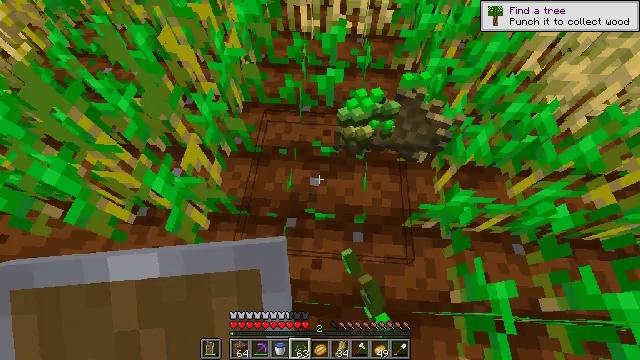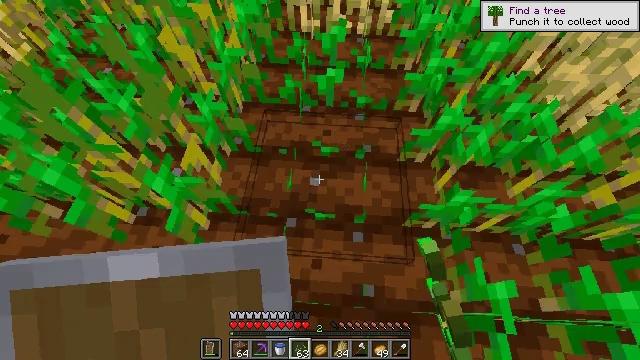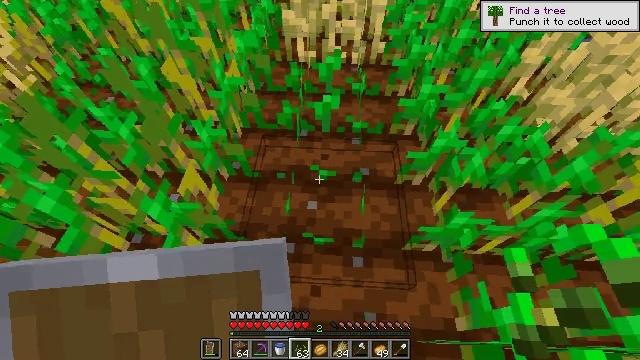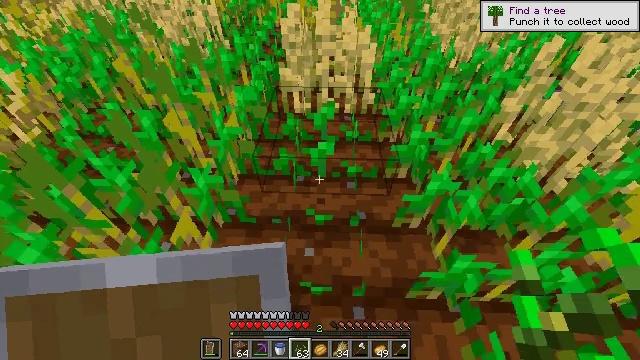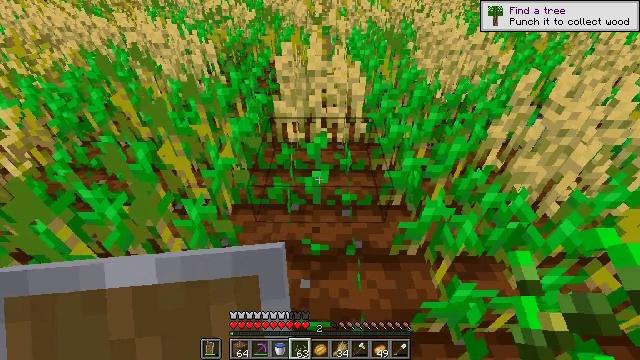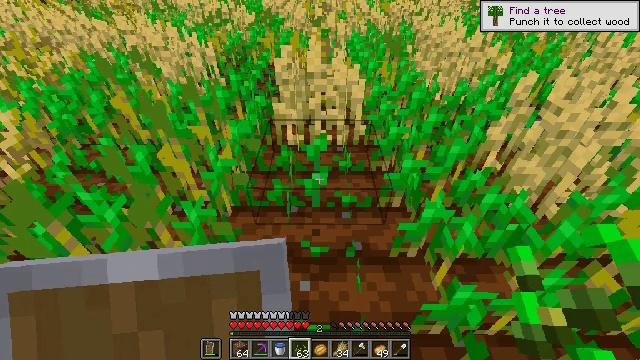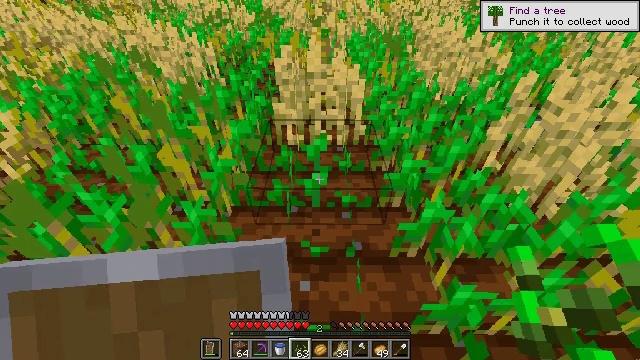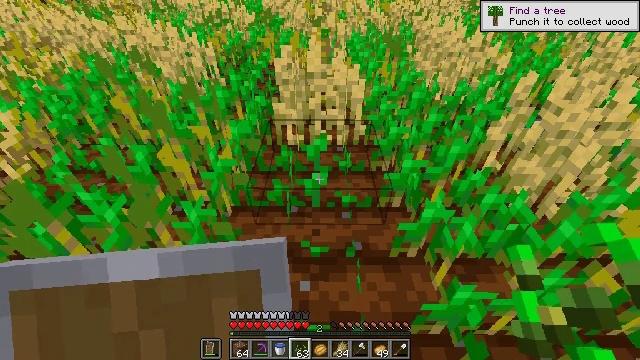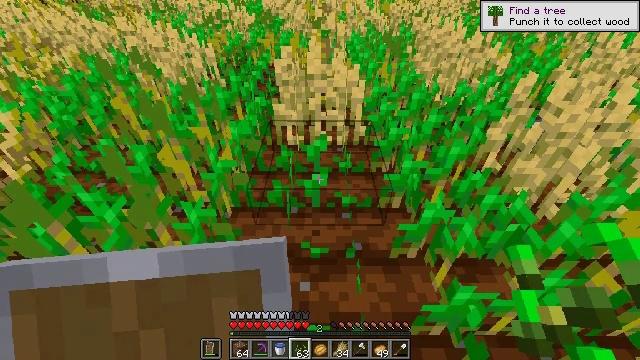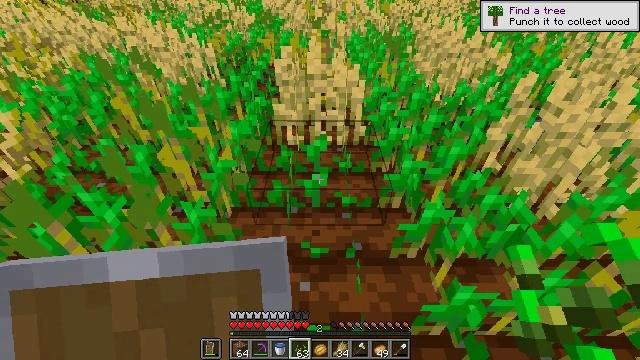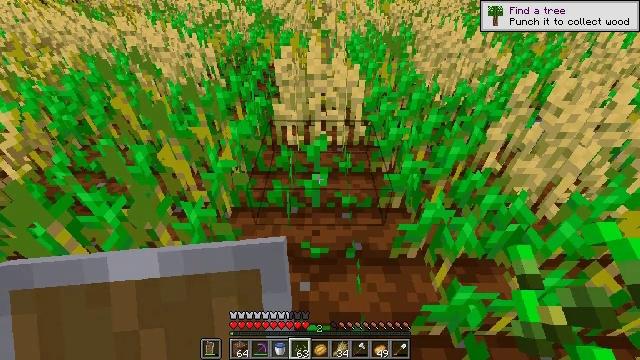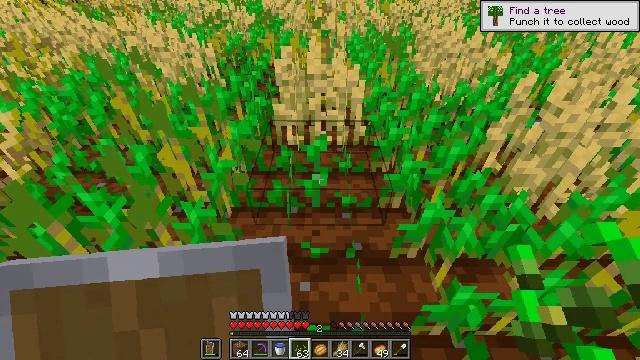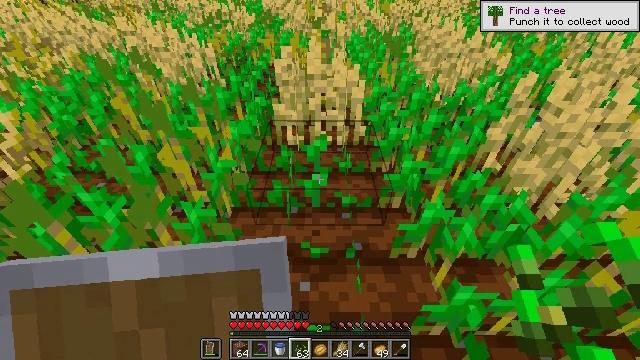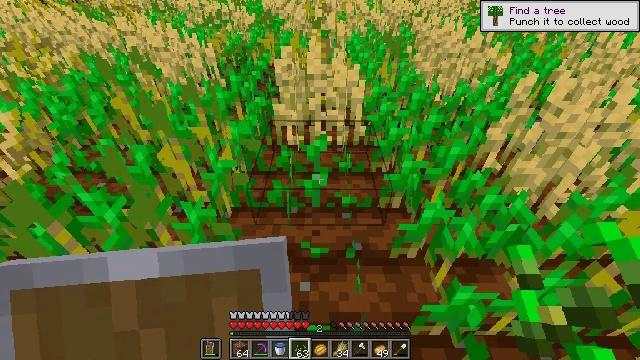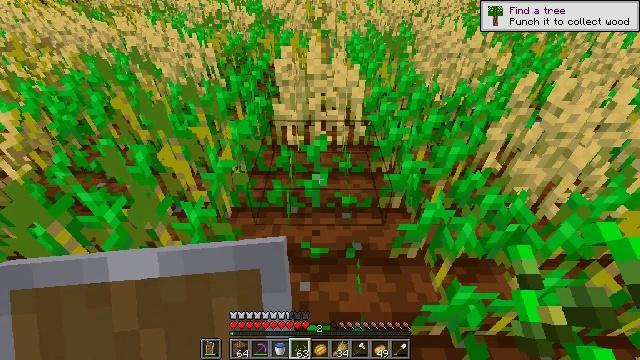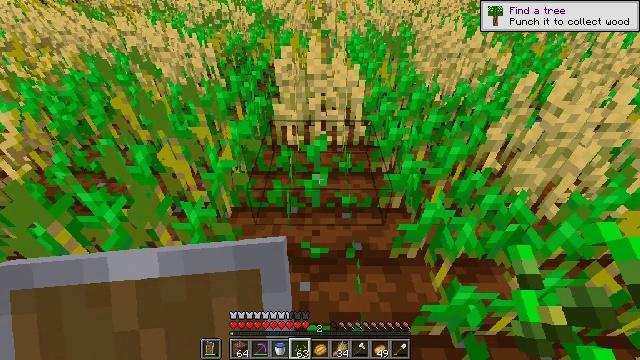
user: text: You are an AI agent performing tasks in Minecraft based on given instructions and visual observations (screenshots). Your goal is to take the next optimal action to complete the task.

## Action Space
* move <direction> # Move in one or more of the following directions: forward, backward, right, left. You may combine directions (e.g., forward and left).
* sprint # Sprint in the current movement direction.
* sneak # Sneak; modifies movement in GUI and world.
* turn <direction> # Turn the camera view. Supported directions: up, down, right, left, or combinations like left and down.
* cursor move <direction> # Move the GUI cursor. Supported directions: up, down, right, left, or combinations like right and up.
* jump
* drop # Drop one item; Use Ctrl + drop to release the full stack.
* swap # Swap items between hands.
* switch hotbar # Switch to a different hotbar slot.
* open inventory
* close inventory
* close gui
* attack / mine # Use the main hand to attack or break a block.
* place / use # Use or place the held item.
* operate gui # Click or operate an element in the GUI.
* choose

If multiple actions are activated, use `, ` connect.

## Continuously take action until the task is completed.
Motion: motion action
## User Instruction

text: Destroy the wheat to collect it.
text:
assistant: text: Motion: no_op
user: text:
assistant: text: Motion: turn up
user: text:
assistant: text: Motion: turn right and up
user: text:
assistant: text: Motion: turn right and up
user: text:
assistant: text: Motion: no_op
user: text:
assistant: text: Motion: no_op
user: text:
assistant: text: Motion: no_op
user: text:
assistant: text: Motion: no_op
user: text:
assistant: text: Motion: no_op
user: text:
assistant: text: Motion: no_op
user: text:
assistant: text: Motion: no_op
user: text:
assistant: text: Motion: no_op
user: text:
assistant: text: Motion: no_op
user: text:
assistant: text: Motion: no_op
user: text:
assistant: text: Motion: no_op
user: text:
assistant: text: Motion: no_op
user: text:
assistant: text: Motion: no_op
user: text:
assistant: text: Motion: no_op
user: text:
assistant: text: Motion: no_op
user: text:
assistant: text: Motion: no_op
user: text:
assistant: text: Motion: no_op
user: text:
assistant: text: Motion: no_op
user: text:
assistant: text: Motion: no_op
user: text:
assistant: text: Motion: no_op
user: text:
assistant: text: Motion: no_op
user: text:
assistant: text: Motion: no_op
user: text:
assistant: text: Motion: no_op
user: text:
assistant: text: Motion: no_op
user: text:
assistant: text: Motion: no_op
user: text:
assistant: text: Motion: turn down